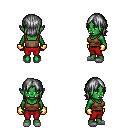
a pixel art fantasy rpg character, female body template, orc, green skin, brown pirate shirt, red pants, gray long bangs hairstyle, gold gloves, white slippers, four views (front, back, left, right), 2x2 character sprite sheet, small pixel art, hard edges, no anti-aliasing